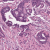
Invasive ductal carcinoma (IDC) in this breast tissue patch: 1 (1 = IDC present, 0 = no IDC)